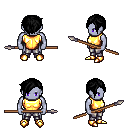
a pixel art fantasy rpg character, male body template, dark elf, purple skin, gold chest armor, metal pants, black pixie cut hairstyle, gold boots, spear, four views (front, back, left, right), 2x2 character sprite sheet, small pixel art, hard edges, no anti-aliasing